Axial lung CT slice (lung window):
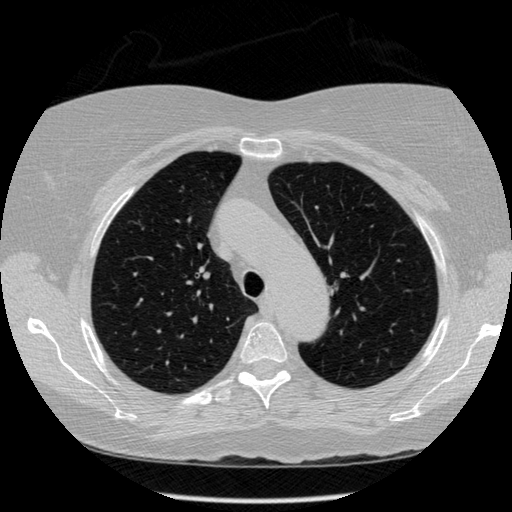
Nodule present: no